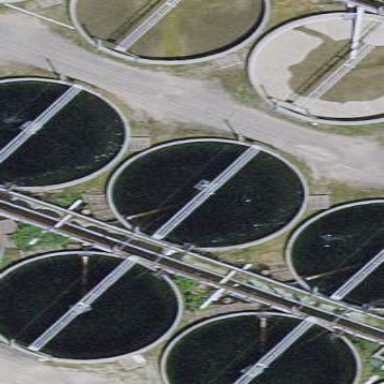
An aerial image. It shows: Image of wastewater.